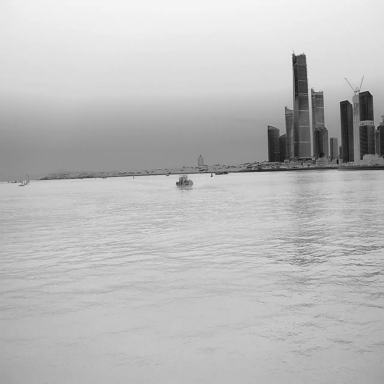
There is a container_ship in the infrared image.